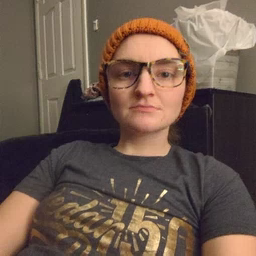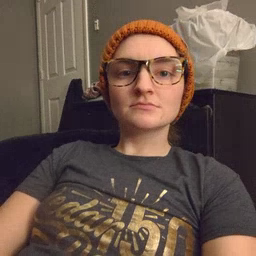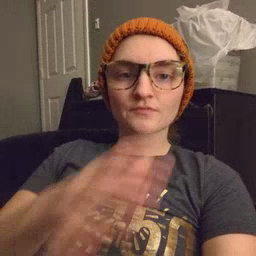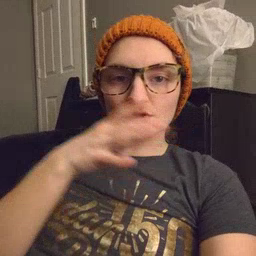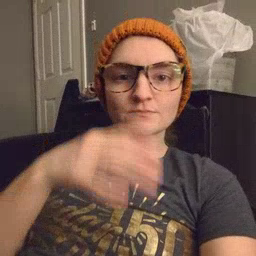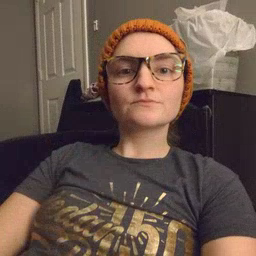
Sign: farm